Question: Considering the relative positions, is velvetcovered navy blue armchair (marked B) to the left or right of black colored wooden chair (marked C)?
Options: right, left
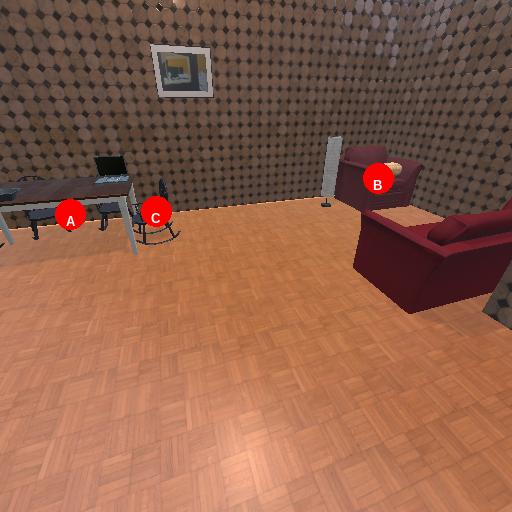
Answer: right